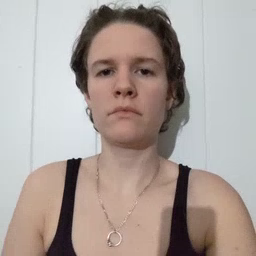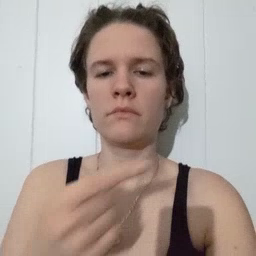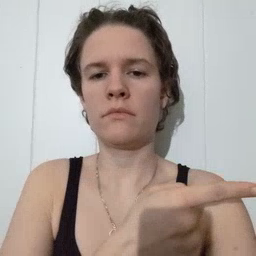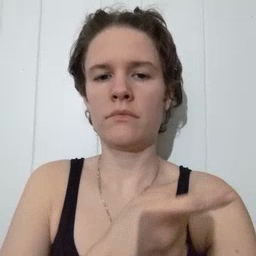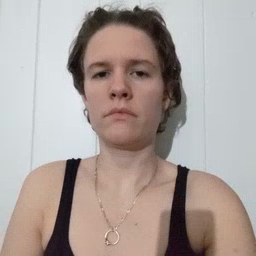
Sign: hesheit